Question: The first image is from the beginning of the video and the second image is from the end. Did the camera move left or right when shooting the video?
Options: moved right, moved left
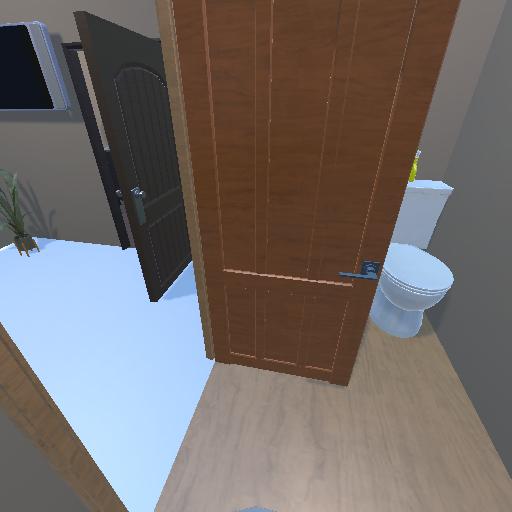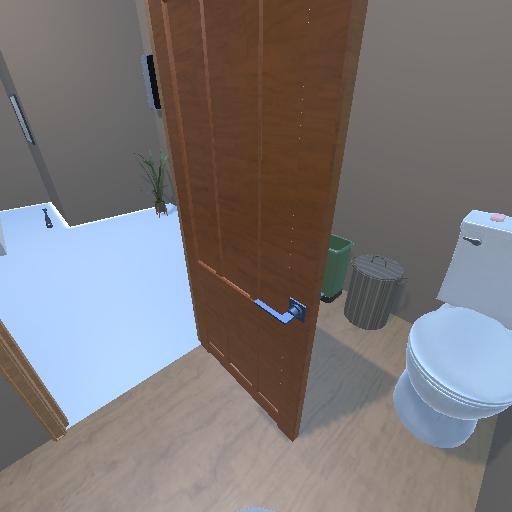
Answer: moved right